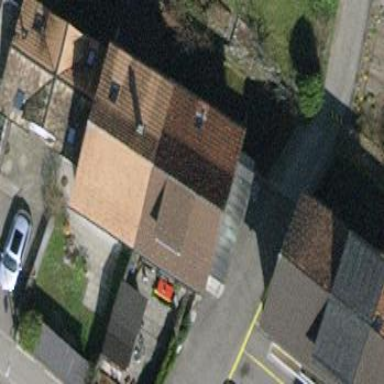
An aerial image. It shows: Terrace building.